Question: How can I replace the innerHTML? Replace innerHTML on createElement, setAttribute throughout the application impossible.

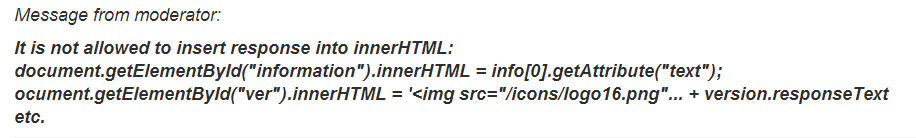
Answer: '''
document.getElementById("information").innerHTML = info[0].getAttribute("text");
'''
One line of code turns into tens ... Not very practical, but no other way.
'''
var informationDiv1 = document.createElement('div');
var informationDiv2 = document.createElement('div');
var informationDiv3 = document.createElement('div');
var informationImg = document.createElement('img');
informationDiv1.setAttribute("class", "panel panel-primary");
informationDiv1.setAttribute("style", "margin: 20px;");
informationDiv2.setAttribute("class", "panel-body text-justify");
informationDiv2.textContent = info[0].getAttribute("text");
informationDiv3.setAttribute("class", "text-center");
informationImg.setAttribute("src", "/img/gif2.gif");
informationImg.setAttribute("style", "width: 235px; margin-bottom: 20px;");
informationImg.setAttribute("class", "img-thumbnail");
informationDiv1.appendChild(informationDiv2);
informationDiv3.appendChild(informationImg);
informationDiv1.appendChild(informationDiv3);
document.getElementById("information").appendChild(informationDiv1);
'''